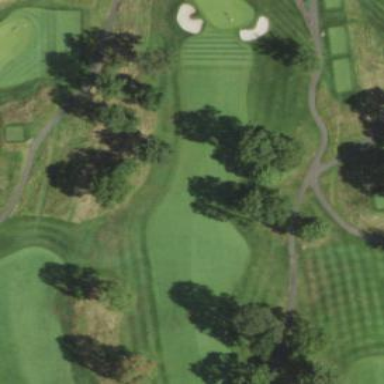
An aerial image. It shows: Golf fairway surrounded by grass.